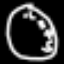
Label: clock